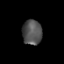
Tissue: prostate
Cell type: Epithelial cells
Senescence score: 0.2998
Nuclear area (px): 476
Mean DAPI intensity: 81.987